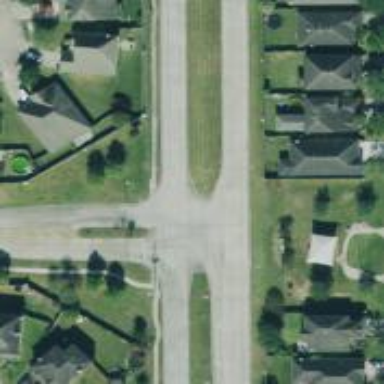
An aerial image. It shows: Secondary road.